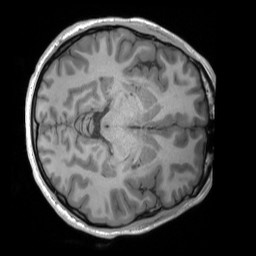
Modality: T1w
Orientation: axial
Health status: healthy
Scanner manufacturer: siemens
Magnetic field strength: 3 T
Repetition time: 1.9 s
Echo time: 0.00232 s